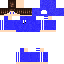
A male human skin with medium skin, wearing brown long hair dressed in a blue hoodie and blue pants, featuring a closed mouth.